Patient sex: M
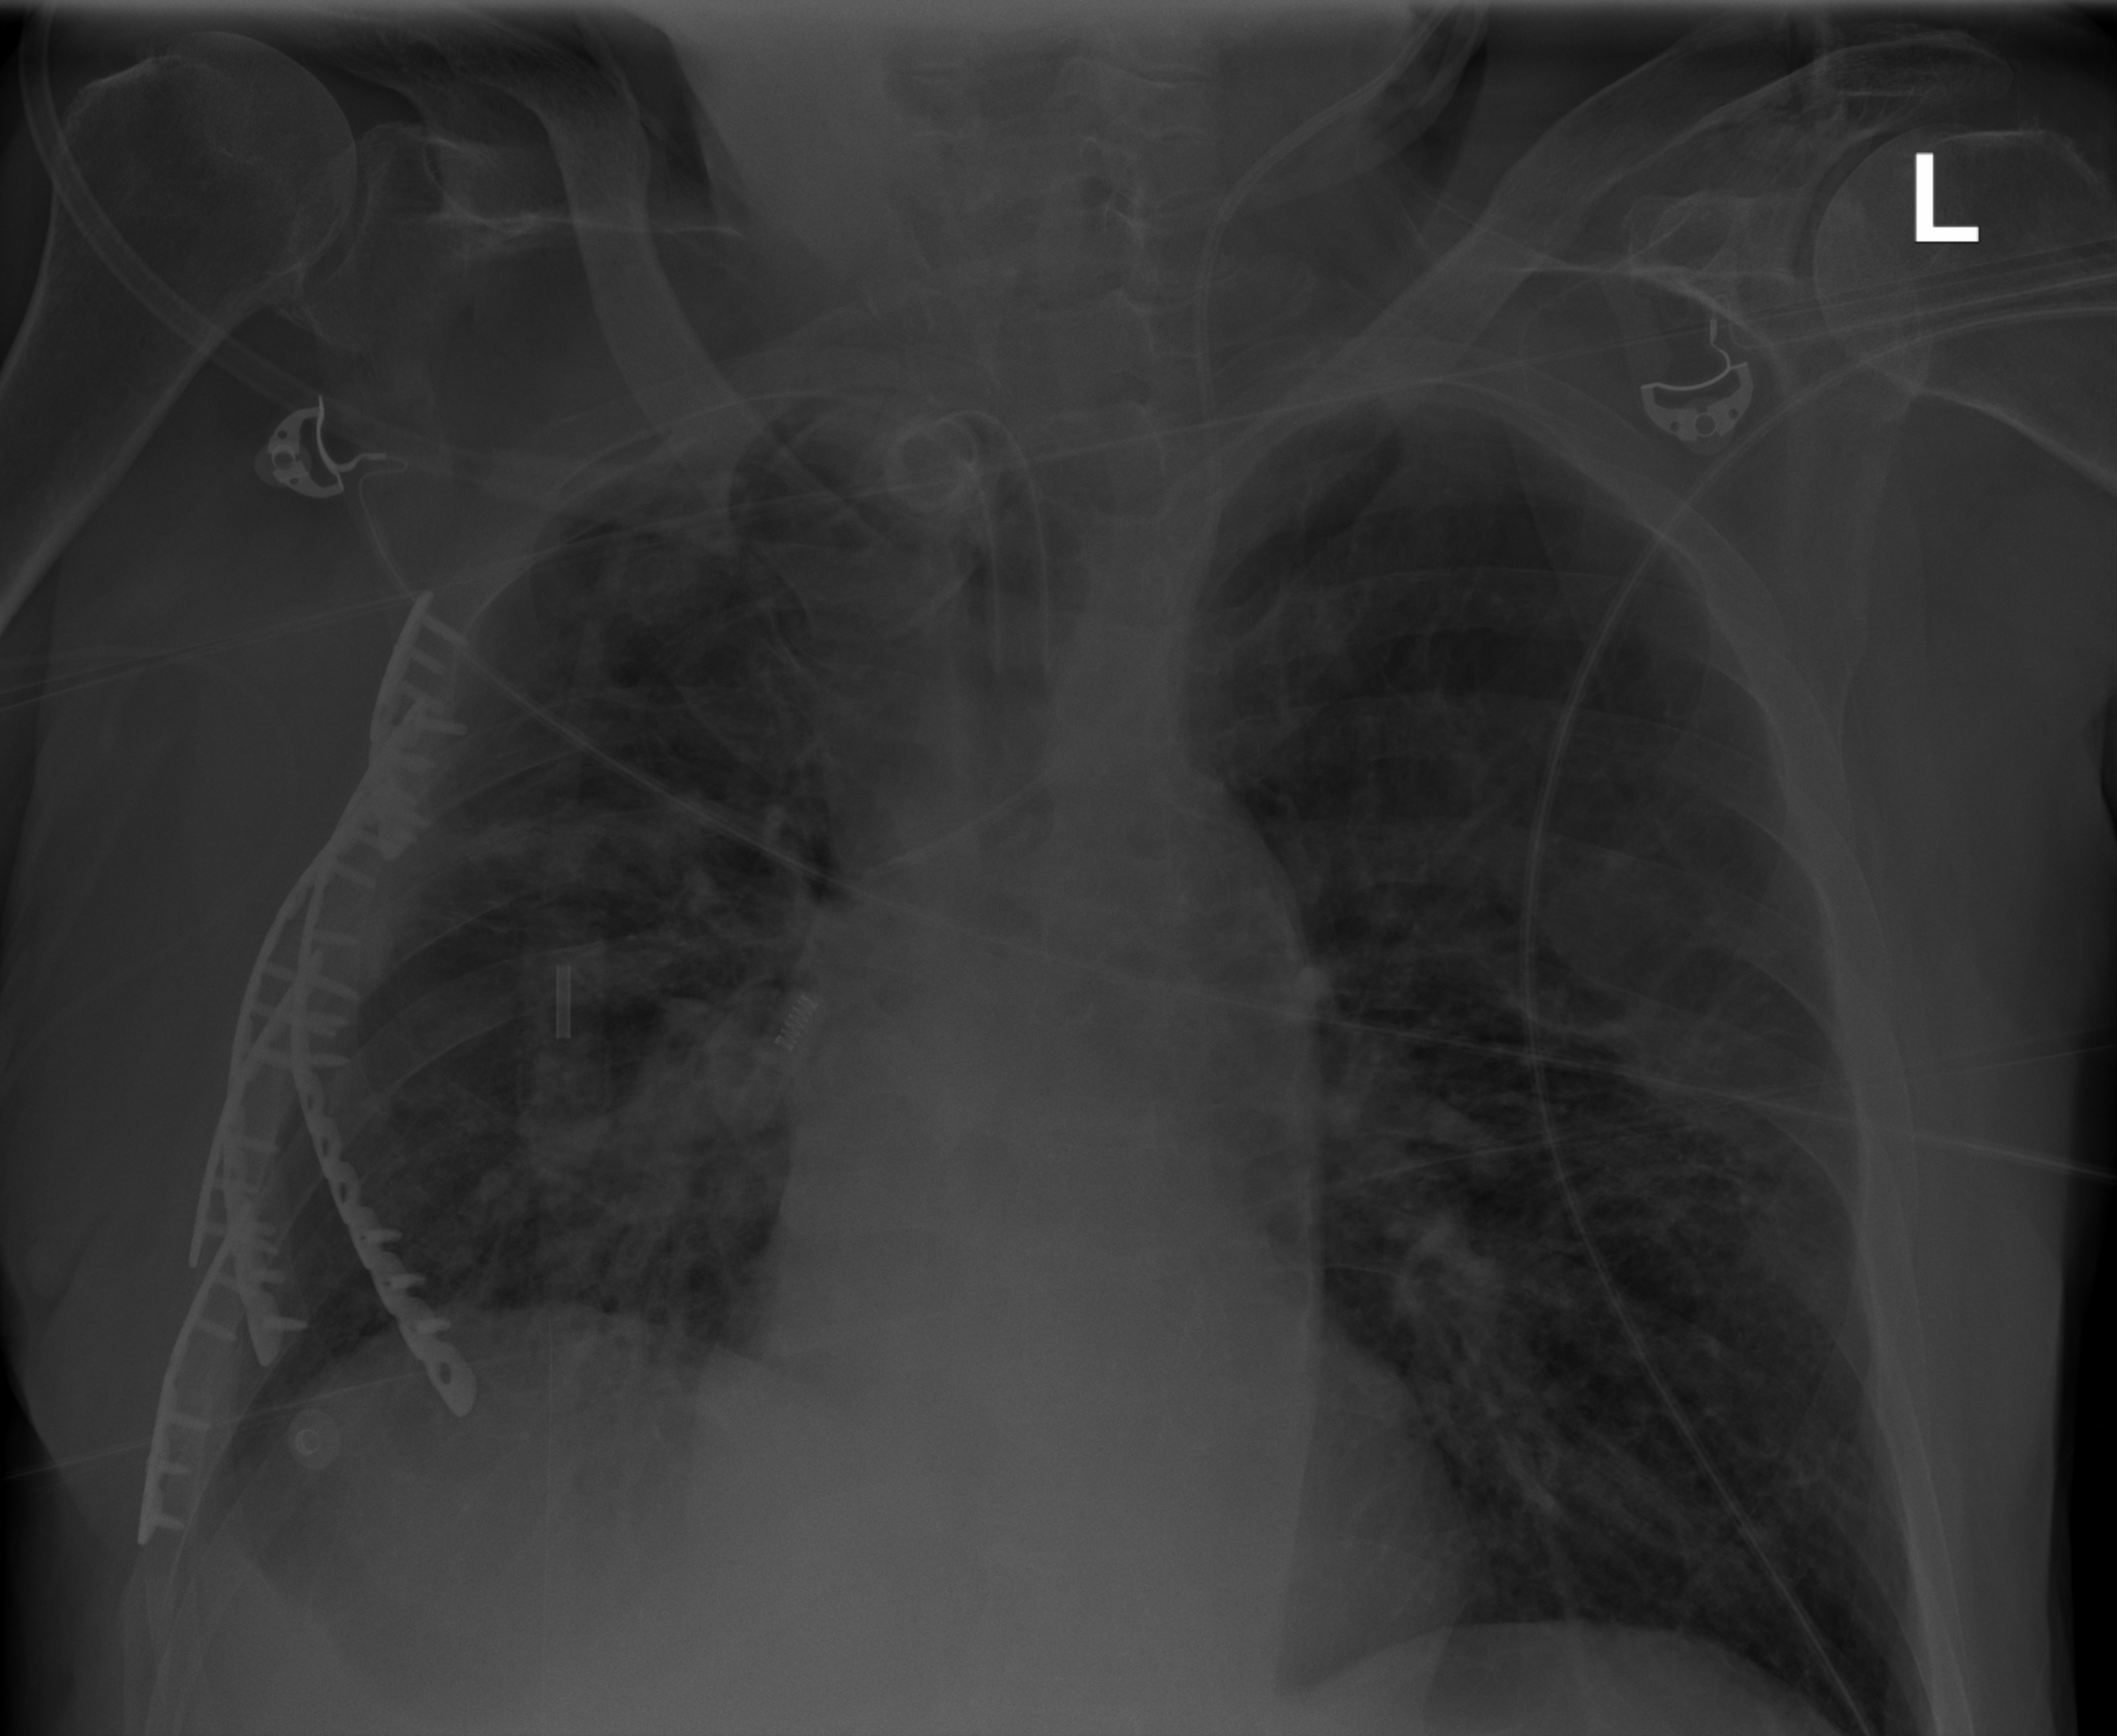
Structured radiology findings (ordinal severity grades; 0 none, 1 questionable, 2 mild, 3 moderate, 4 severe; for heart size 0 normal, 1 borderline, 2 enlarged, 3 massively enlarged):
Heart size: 0
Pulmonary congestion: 0
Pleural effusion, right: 1
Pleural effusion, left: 0
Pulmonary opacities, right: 2
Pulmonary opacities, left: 0
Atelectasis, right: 3
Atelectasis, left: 2